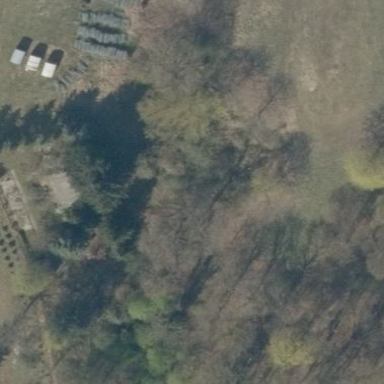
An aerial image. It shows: Forest area.